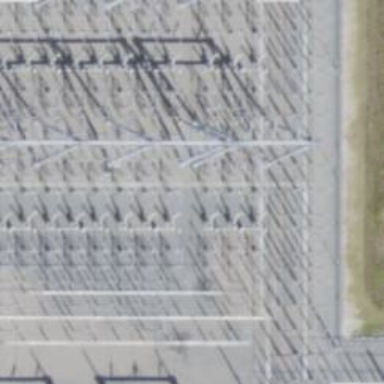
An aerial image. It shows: Switch for power supply.